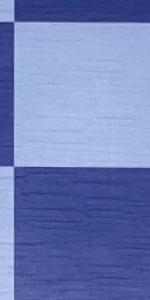
Label: Empty